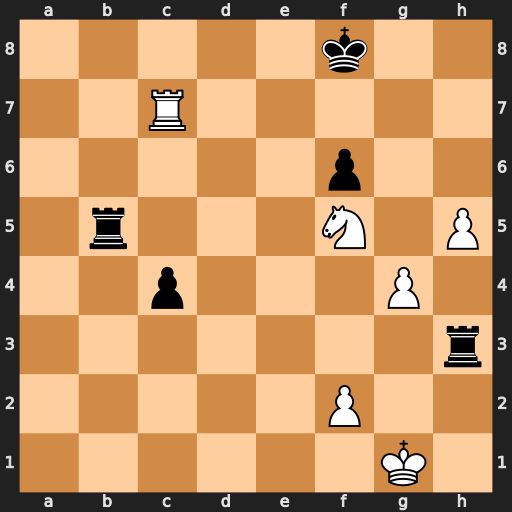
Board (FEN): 5k2/2R5/5p2/1r3N1P/2p3P1/7r/5P2/6K1
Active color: w
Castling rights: -
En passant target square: -
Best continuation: Rc8+ Kf7 Nd6+ Ke6 Nxb5